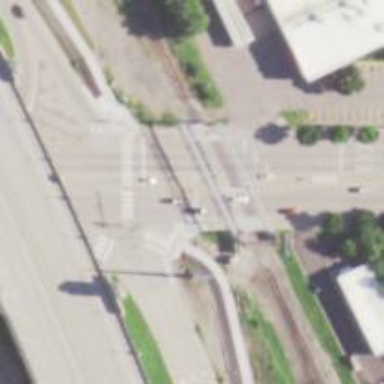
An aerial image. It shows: Railway crossing.